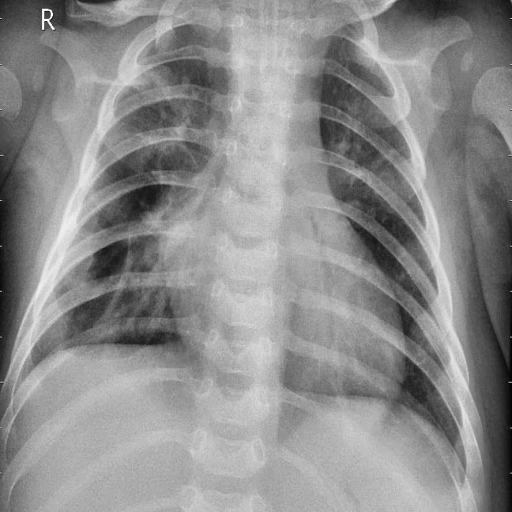
Finding: PNEUMONIA